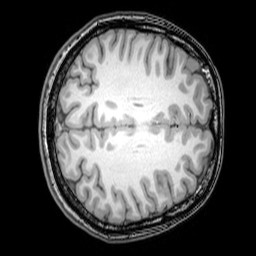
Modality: T1w
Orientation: axial
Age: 26
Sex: female
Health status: healthy
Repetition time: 0.081 s
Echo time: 0.037 s